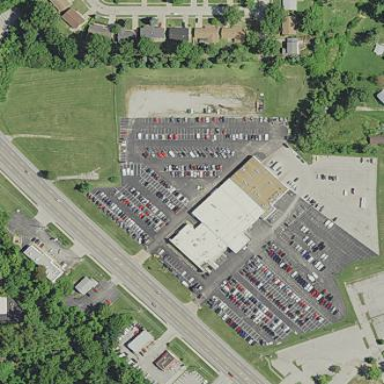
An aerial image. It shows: Building that houses car shop.